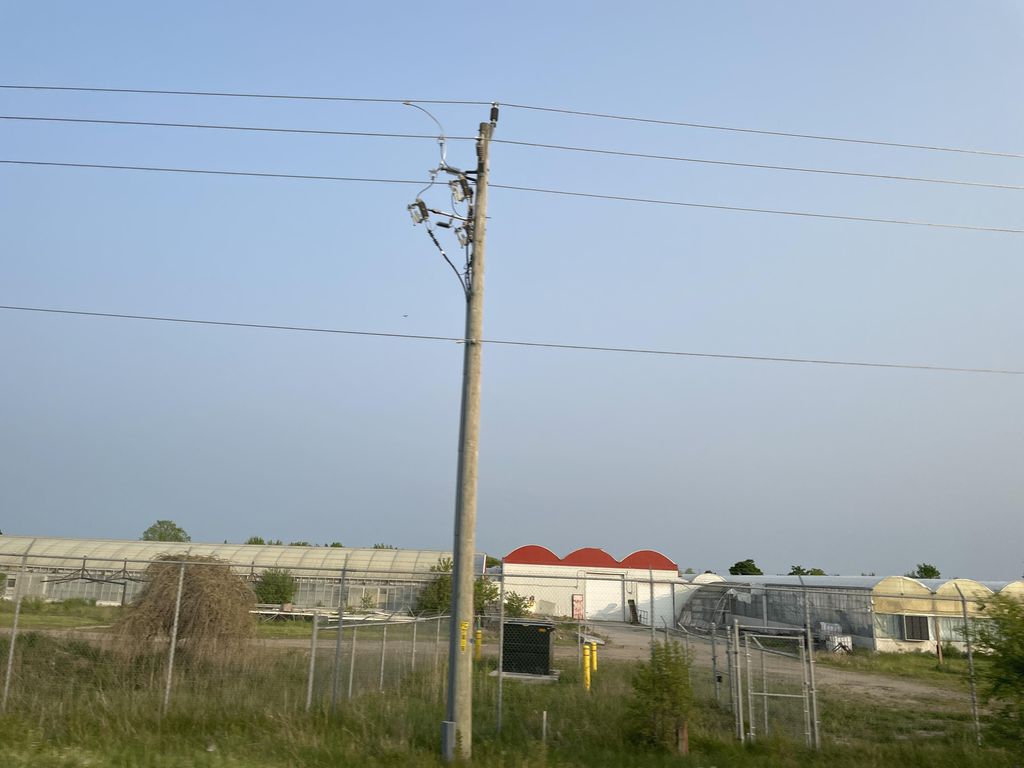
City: kitchener-waterloo